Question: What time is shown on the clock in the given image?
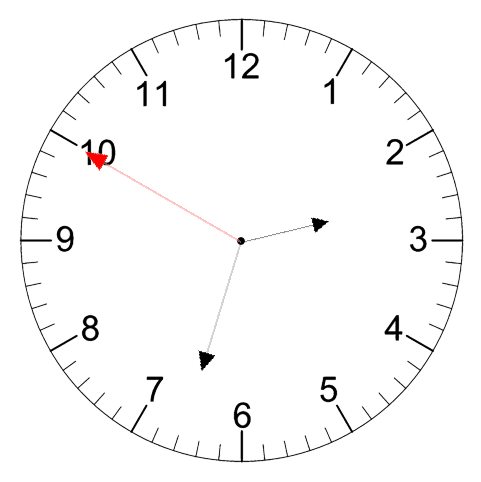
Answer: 02:32:50